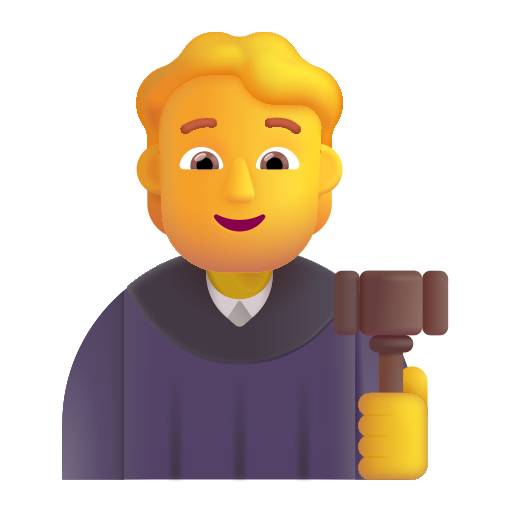
judge color default